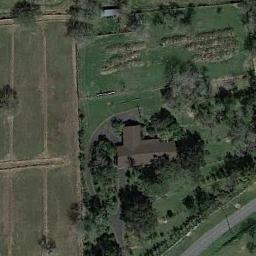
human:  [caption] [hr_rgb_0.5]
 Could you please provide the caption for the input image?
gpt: The sparse residential is on the grass next to some trees and bare land .

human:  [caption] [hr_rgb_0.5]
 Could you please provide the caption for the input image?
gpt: One road is next to the sparse residential .

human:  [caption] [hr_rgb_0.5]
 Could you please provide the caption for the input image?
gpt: There are blocks of residential areas between the jungles .

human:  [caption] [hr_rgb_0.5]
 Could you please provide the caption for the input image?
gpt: In a sparse residential area there is a gray house and many green trees, And a piece of farmland .

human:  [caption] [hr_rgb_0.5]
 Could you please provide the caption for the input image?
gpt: A sparse residential area with some green trees and a brown building .